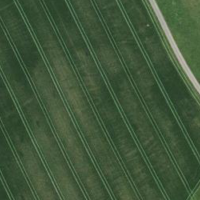
EUNIS habitat code: 25
Species observed at this site:
Plectrophenax nivalis